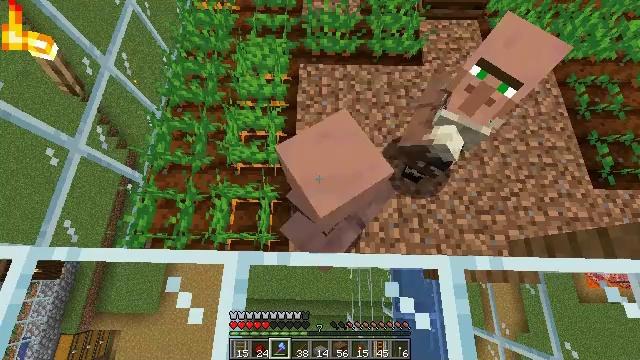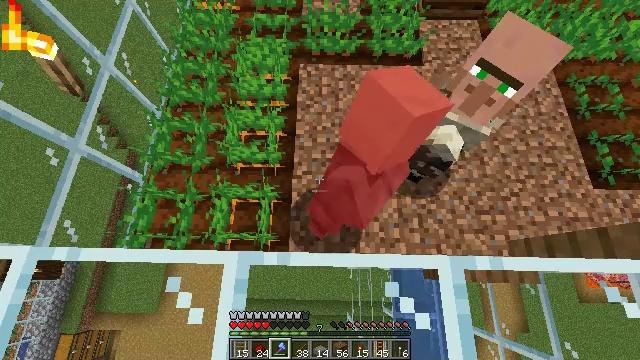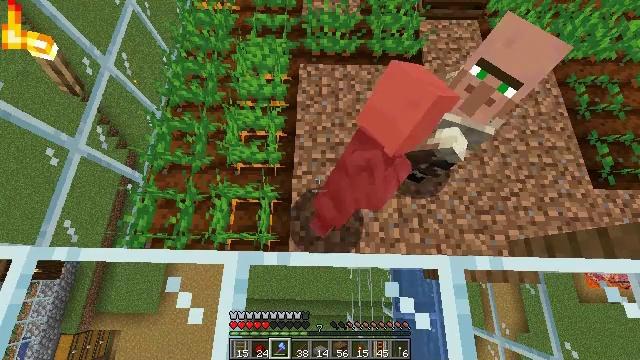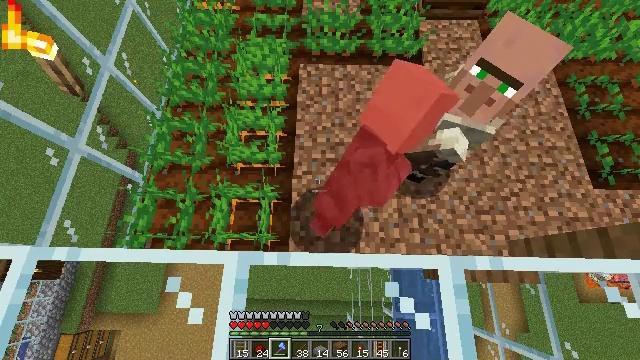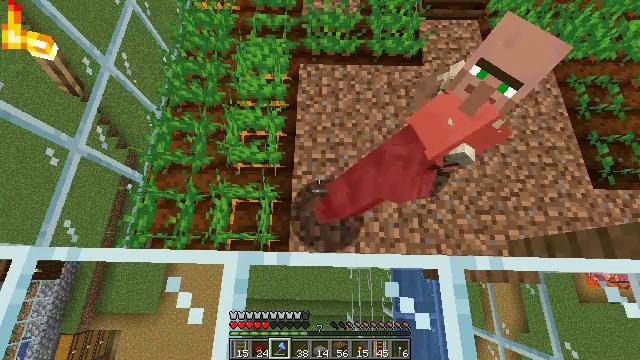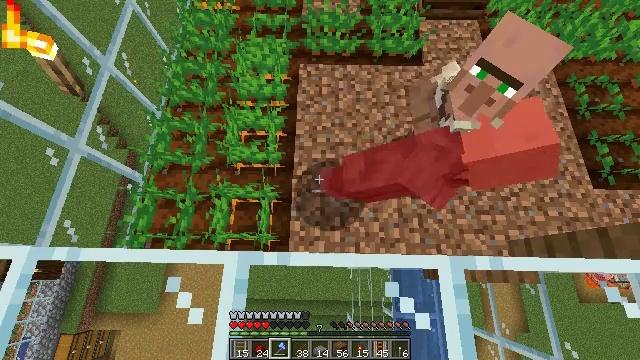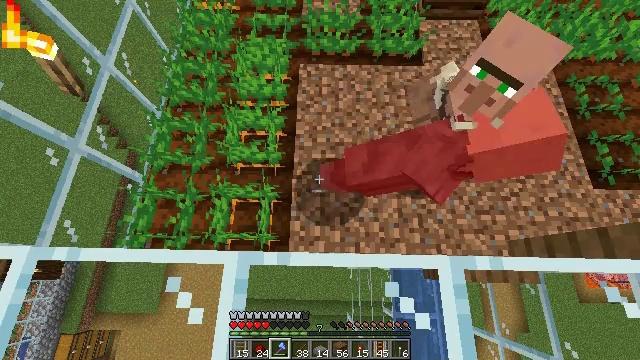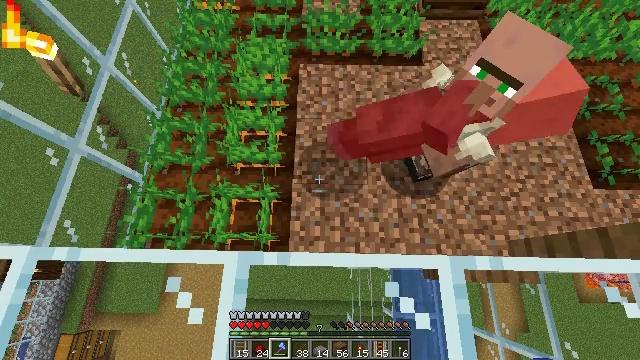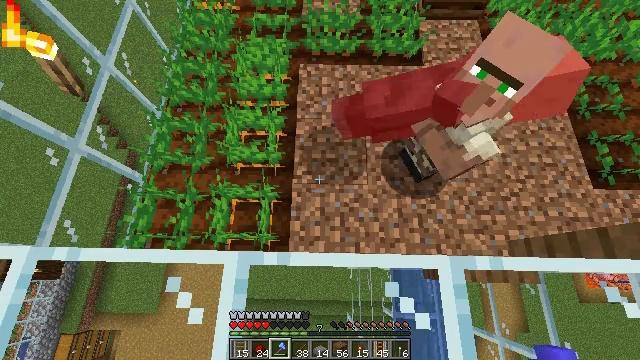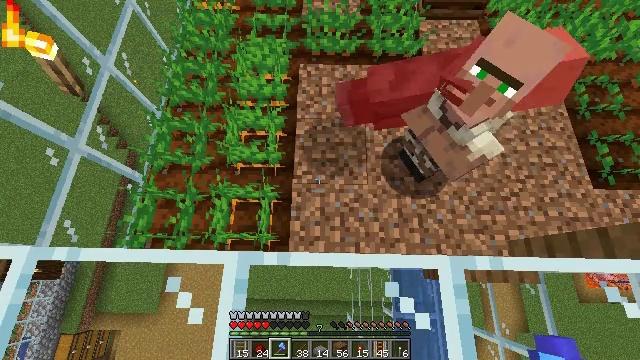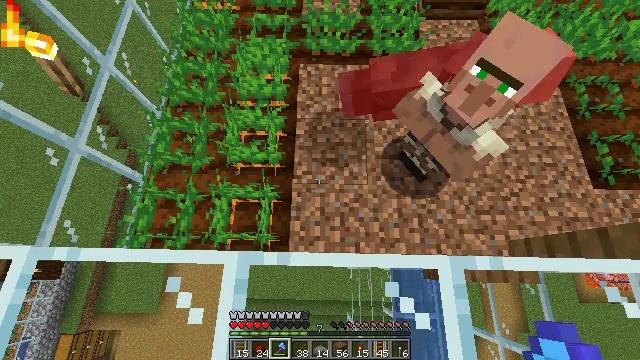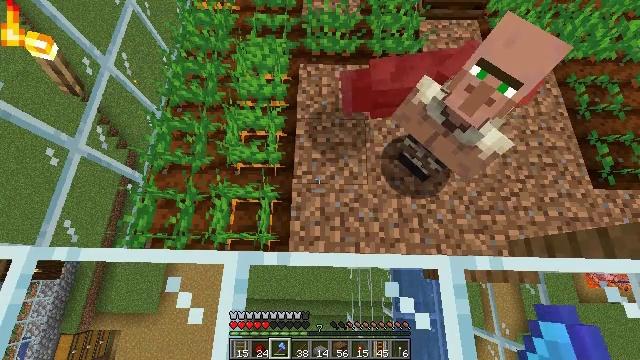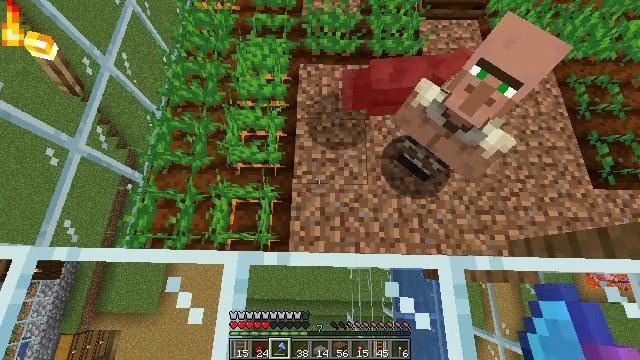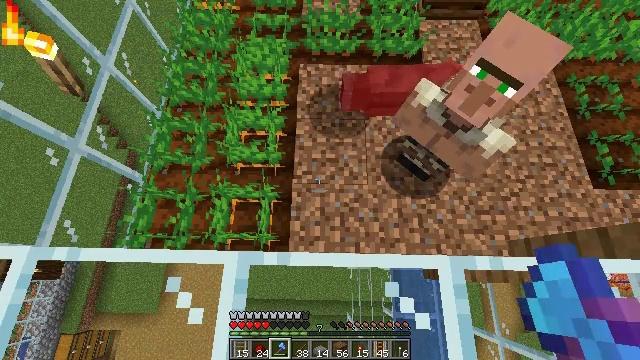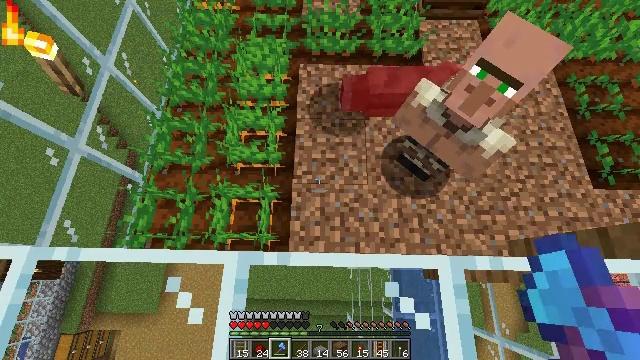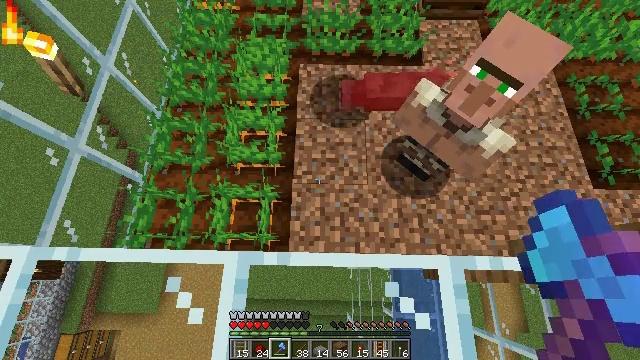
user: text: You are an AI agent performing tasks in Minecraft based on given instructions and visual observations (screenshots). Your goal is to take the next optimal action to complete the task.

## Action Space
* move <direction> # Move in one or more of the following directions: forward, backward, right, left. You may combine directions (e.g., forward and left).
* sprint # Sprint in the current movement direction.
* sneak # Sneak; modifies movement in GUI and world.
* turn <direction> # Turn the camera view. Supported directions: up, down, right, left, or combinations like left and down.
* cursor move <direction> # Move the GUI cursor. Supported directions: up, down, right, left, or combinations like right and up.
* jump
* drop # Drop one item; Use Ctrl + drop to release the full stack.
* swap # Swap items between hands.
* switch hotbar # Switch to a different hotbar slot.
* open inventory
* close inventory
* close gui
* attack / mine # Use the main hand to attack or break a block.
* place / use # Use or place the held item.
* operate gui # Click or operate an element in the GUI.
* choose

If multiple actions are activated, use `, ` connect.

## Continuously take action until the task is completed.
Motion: motion action
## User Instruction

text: Collect carrots by breaking the crop.
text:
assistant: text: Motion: sneak
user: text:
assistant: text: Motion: sneak
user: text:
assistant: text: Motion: sneak
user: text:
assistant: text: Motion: sneak
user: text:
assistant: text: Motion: sneak
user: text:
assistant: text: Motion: sneak
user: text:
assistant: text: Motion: sneak
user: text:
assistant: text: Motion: sneak
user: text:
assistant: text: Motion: sneak
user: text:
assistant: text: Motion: sneak
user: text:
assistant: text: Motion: sneak
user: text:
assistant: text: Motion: sneak
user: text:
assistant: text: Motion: sneak
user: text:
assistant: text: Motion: sneak
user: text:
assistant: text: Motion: sneak
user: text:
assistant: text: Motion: sneak
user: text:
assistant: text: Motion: sneak, turn right
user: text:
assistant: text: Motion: sneak, turn right and up
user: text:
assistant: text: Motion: sneak, turn right and up
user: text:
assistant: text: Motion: sneak, turn right and up
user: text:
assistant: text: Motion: sneak, turn right and up
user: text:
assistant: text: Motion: sneak, turn right and up
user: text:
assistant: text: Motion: sneak, turn right and up
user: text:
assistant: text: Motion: sneak, turn right
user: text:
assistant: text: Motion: sneak
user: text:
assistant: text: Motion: sneak
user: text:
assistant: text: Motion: sneak
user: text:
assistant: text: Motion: sneak
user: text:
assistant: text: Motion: sneak
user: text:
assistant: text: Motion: sneak